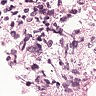
Metastatic tissue present: no